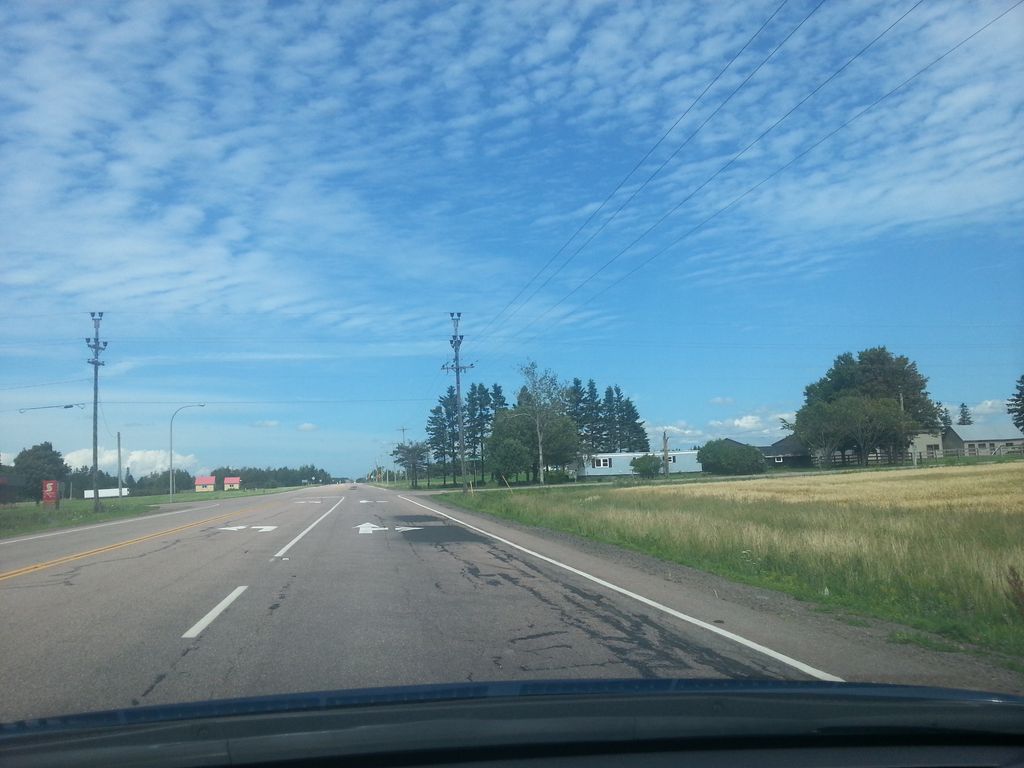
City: charlottetown